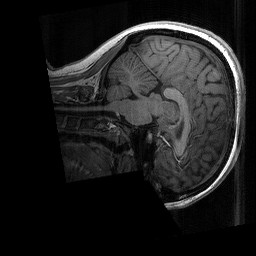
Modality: T1w
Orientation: sagittal
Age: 22
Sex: female
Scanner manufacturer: siemens
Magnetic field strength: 3 T
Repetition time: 2.3 s
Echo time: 0.00298 s